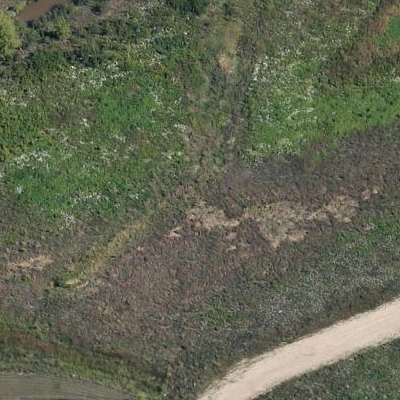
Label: Grass